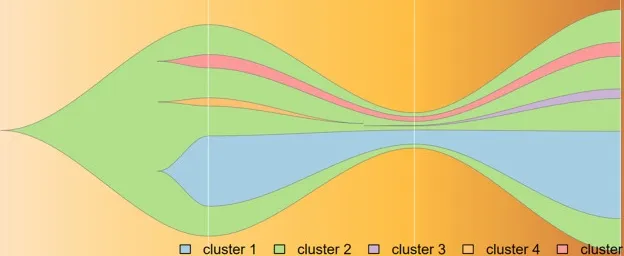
Progression of cfDNA mutation burden during camrelizumab treatment, analyzed by variant allele frequencies. Frequencies of variants in Cluster 1 and 2 fluctuated along with treatment effectiveness, while those in Cluster 5 remained steadily; Mutations in cluster 3 acquired as disease progression and those in cluster 4 vanished before PR achieved. Broken vertical white lines correspond to plasma sample before immunotherapy, PR, and relapse subsequent to treatment.
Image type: pathology (h&e)